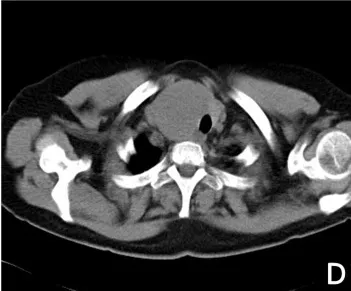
Ultrasound and computed tomography (CT) images of a tumor. (D) A CT scan of the neck revealed an uneven thyroid gland with a slightly low-density mass in the isthmus and right lobe, ranging approximately 5.3 cm x 4.3 cm.
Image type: radiology (ct)